Aerial crown-view tile of a tropical tree (Barro Colorado Island, Panama), acquired 20250818:
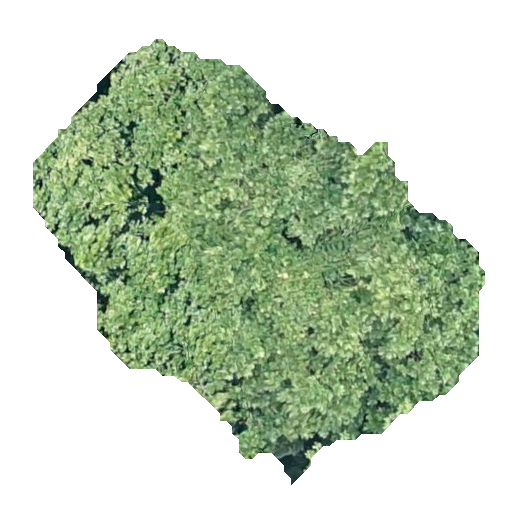
Species: Anacardium excelsum
GBIF accepted scientific name: Anacardium excelsum
Crown area: 169.437 m²